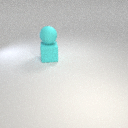
large cyan rubber cube below large cyan rubber sphere